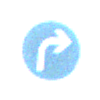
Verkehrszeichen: VorgeschriebeneFahrtrichtungRechts
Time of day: MorningAfternoon
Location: Outdoor (Urban)
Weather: Clear
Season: NotSpecified
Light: Natural